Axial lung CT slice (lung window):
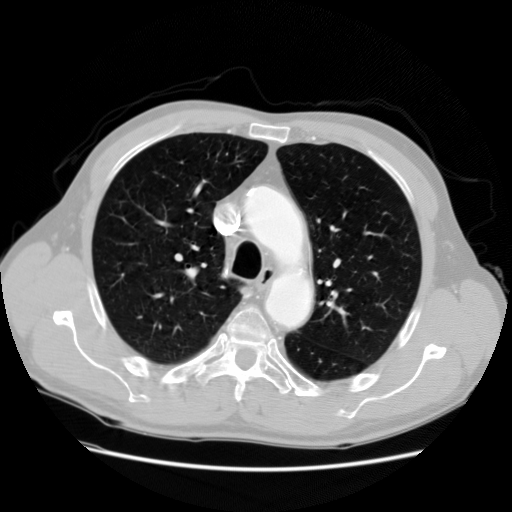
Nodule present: no